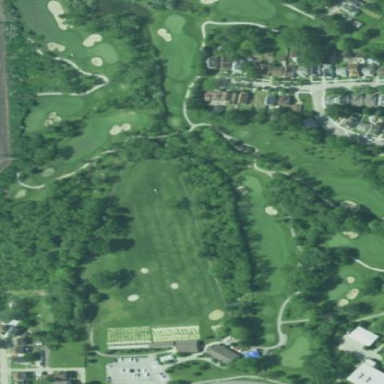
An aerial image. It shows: Golf course surrounded by greenery.